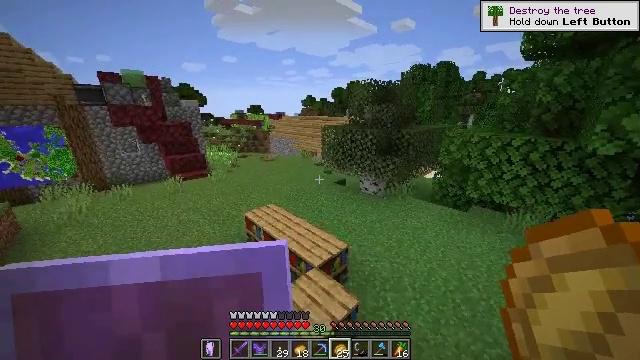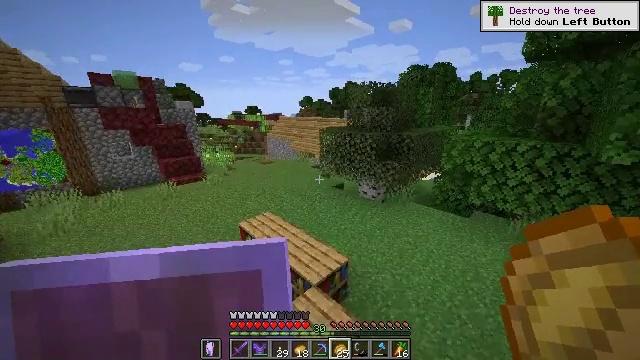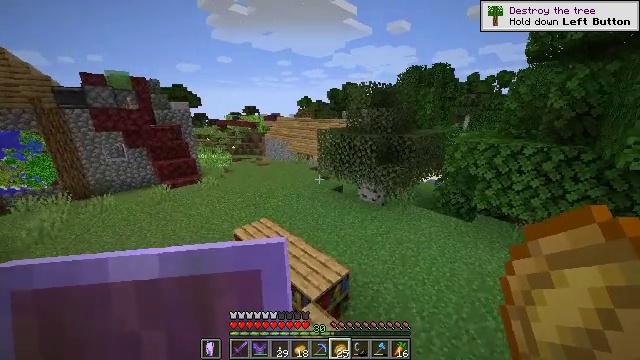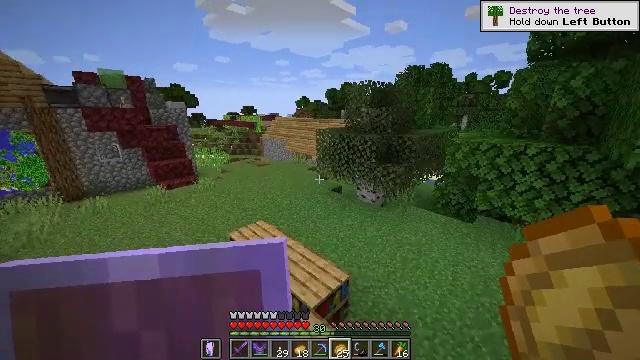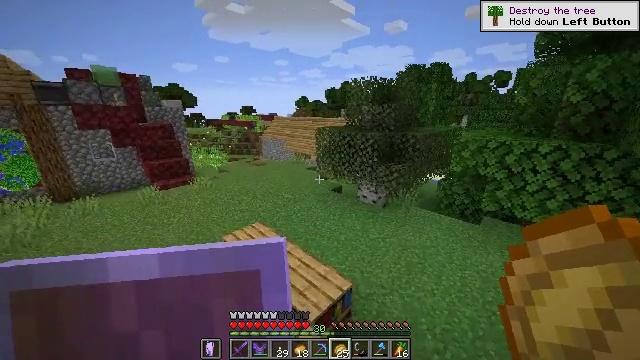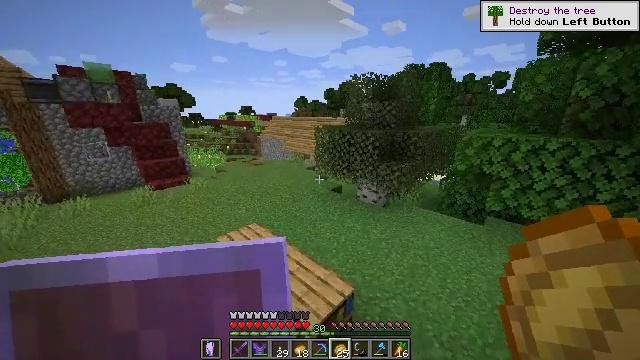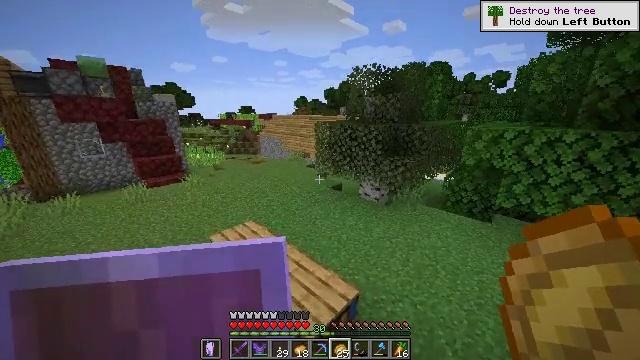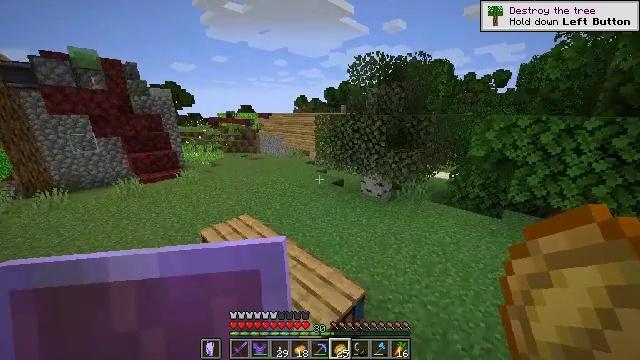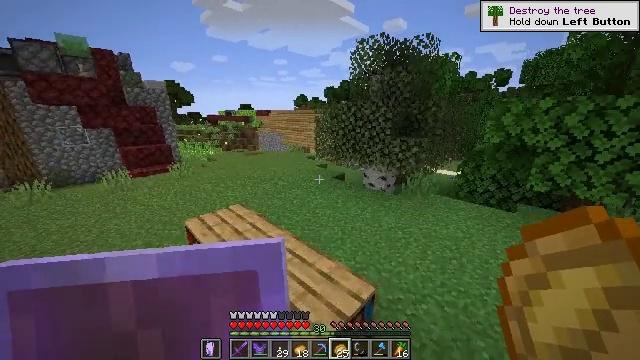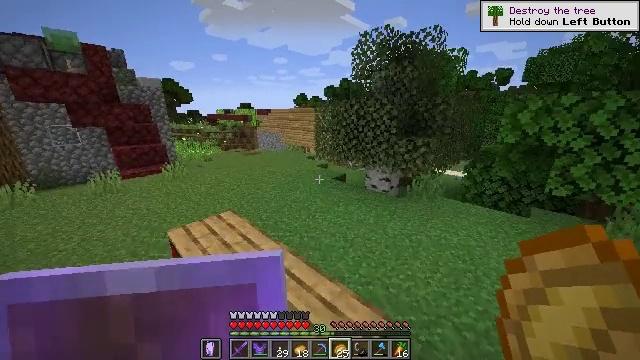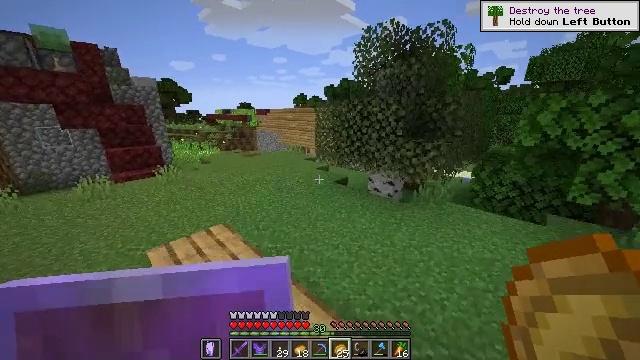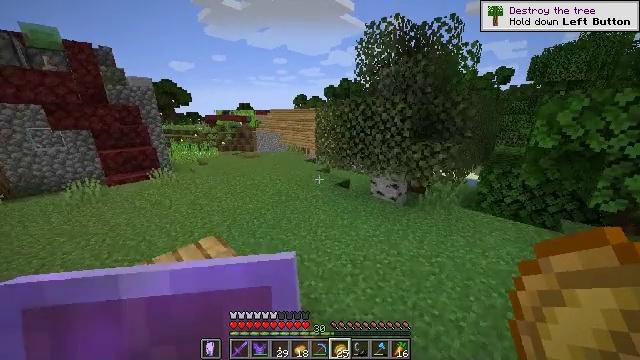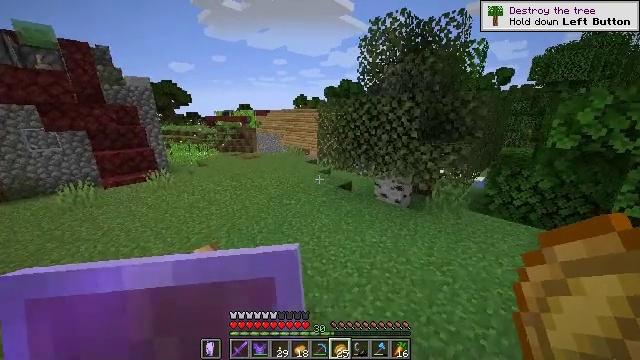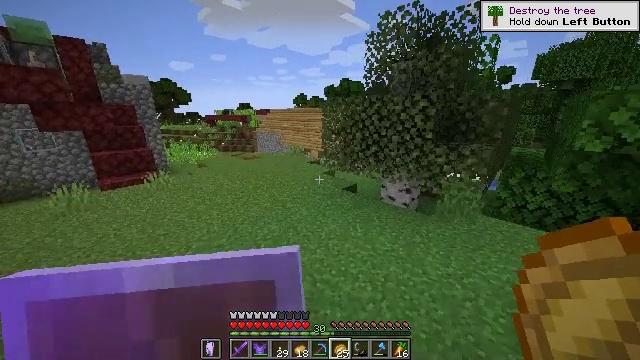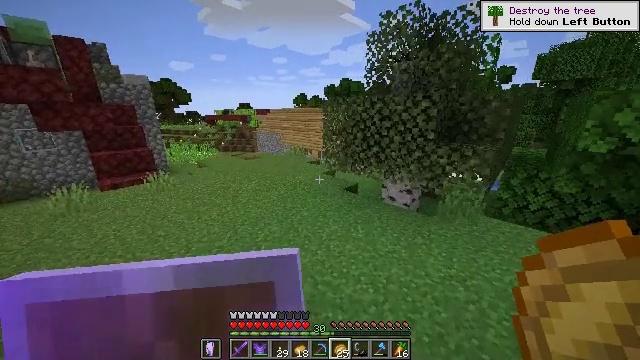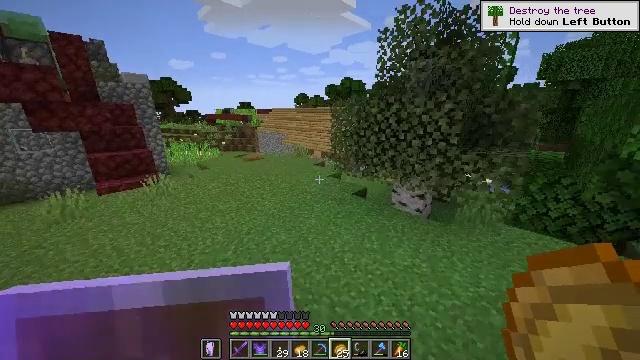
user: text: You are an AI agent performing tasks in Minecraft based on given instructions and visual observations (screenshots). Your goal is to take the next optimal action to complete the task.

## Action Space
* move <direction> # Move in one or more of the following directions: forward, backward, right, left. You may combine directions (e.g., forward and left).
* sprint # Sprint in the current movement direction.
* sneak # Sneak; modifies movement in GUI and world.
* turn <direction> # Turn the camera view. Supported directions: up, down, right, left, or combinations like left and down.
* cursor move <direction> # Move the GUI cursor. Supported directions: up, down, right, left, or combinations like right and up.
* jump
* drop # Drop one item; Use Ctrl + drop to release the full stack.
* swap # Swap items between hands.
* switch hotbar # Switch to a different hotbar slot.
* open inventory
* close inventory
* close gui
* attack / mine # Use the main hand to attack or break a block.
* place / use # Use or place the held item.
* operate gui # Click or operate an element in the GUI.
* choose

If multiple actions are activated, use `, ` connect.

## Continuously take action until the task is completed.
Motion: motion action
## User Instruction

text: Craft the emerald block at the crafting table.
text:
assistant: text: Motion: move forward, jump
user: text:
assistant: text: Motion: move forward, jump
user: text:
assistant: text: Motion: move forward
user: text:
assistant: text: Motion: move forward
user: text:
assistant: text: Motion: move forward
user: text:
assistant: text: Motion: move forward
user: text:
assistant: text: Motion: move forward
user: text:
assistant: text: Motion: move forward
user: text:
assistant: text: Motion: move forward
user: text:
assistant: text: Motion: move forward
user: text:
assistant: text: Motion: move forward
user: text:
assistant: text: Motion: move forward and move left
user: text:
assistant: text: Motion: move forward and move left
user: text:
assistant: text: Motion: move forward and move left
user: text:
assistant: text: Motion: move forward and move left
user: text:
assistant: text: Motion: move forward and move left
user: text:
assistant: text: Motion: move forward and move left
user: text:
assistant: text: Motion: move forward and move left
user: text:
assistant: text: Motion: move forward and move left
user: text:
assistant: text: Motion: move forward and move left
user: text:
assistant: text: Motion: move forward
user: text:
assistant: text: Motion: move forward
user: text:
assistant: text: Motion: move forward
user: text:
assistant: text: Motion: move forward
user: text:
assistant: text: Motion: move forward
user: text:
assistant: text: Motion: move forward
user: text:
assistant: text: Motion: move forward
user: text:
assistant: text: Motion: move forward, turn right
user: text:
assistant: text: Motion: move forward
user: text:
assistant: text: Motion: move forward